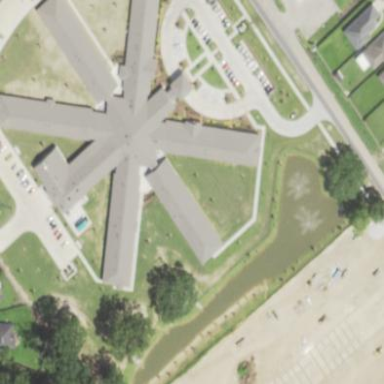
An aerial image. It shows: Nursing home building.